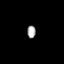
Tissue: prostate
Cell type: T cells
Senescence score: 0.3411
Nuclear area (px): 105
Mean DAPI intensity: 170.79